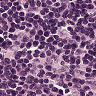
Metastatic tissue present: no